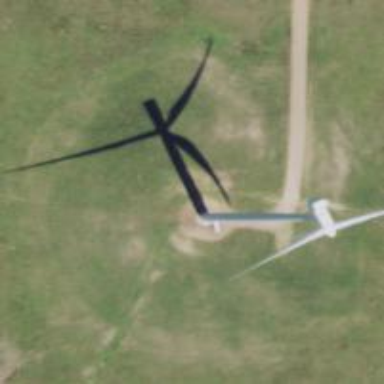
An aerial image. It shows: Wind generator in the form of horizontal axis wind turbine.